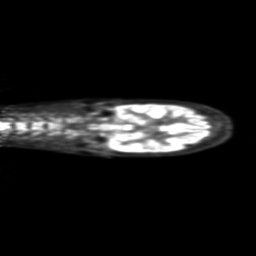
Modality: PET
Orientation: coronal
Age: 55
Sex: female
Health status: ill